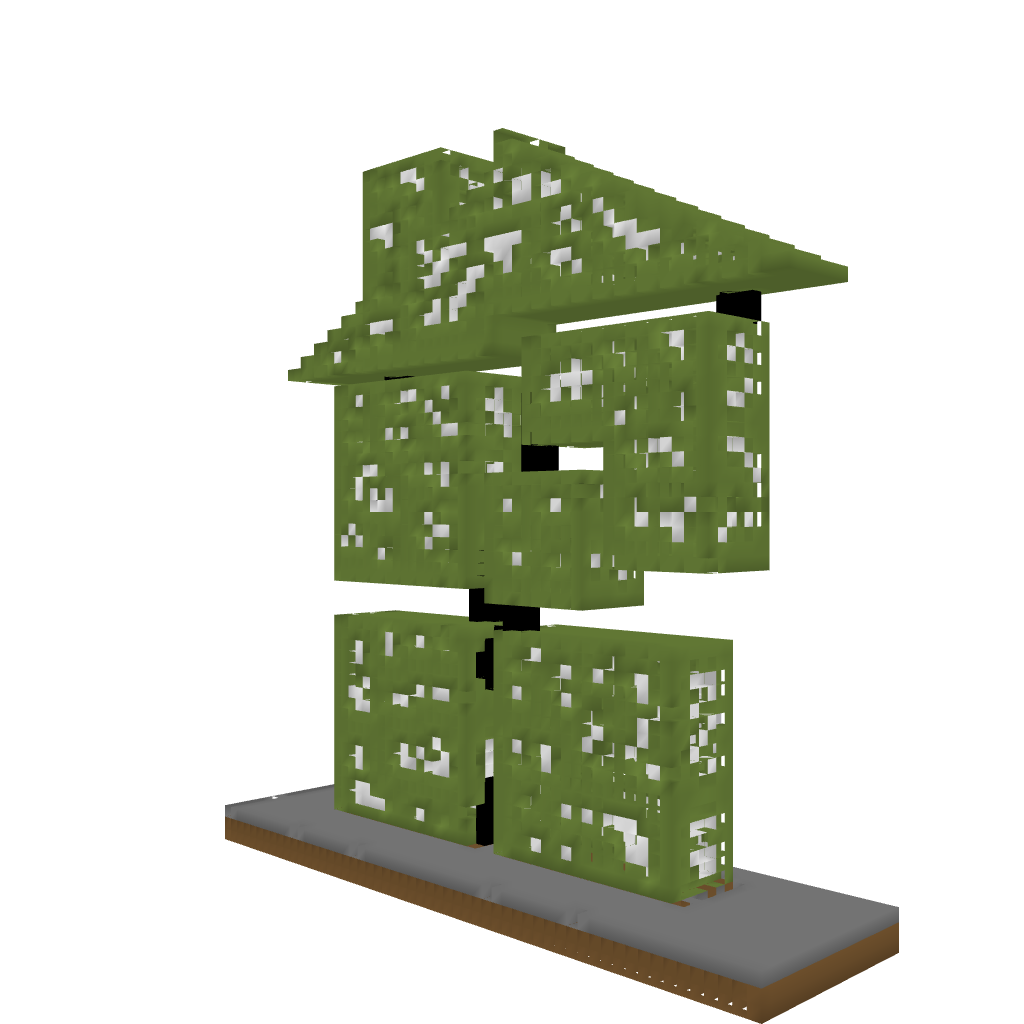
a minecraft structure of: Spurb house bad low quality